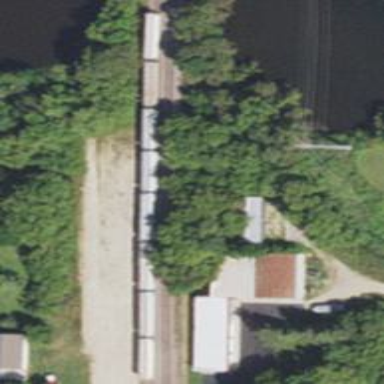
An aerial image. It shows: Railway siding for service.